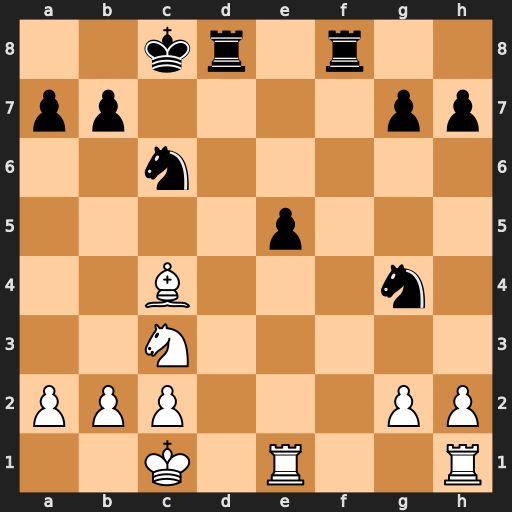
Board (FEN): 2kr1r2/pp4pp/2n5/4p3/2B3n1/2N5/PPP3PP/2K1R2R
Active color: w
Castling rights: -
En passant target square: -
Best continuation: Be6+ Kc7 Bxg4